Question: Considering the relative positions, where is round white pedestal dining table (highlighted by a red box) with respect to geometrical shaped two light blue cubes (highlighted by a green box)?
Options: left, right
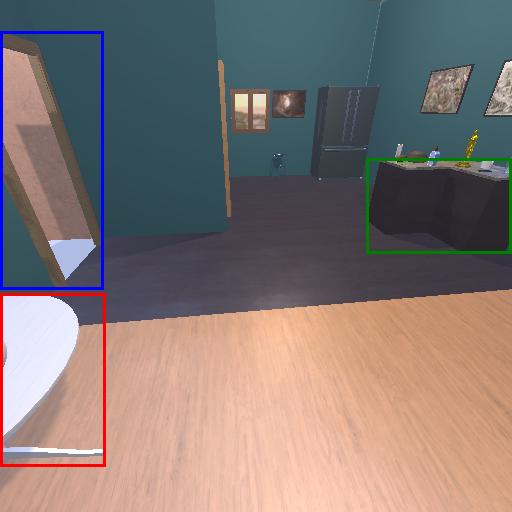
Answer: left